Question: This looked simple enough when I set it up, but I can't explain why this gap is present between the status bar and the navigation bar. Also, the contained view looks like it may be properly aligned, and it's just the nav bar that is shifted down. The gap looks like the size of the status bar, so I expect that has something to do with it, but I don't know what.

Here is the code for setting up the navigation controller:
'''
- (void)viewDidLoad
{
[super viewDidLoad];
advancedVC = [[AdvancedSearchFormVC alloc] initWithNibName:@"AdvancedSearchForm" bundle:nil];
UINavigationController *nav = [[UINavigationController alloc] initWithRootViewController:advancedVC];
nav.navigationBar.tintColor = [UIColor defaultNavBarTint];
nav.navigationBar.topItem.title = NSLocalizedString(@"SearchTitle", nil);
UIBarButtonItem *searchButton = [[UIBarButtonItem alloc] initWithTitle:NSLocalizedString(@"SearchButton", nil) style:UIBarButtonItemStylePlain target:self action:@selector(refreshPropertyList:)];
nav.navigationBar.topItem.rightBarButtonItem = searchButton;
self.view = nav.view;
}
'''
The rootViewController uses a view from a xib file, where I have simulated the status bar, the navigation bar, and the tab bar.
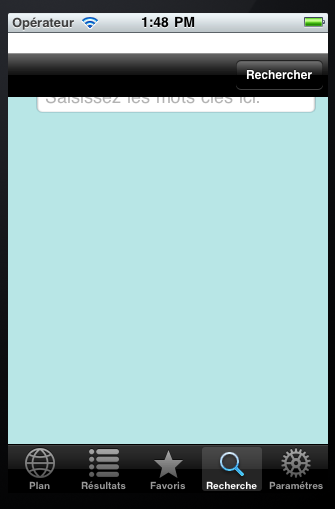
Answer: The problem was resolved by fixing the way the navigation controller was inserted. Instead of inserting it into a view that had been put onto the tabbar controller, the navigaiton controller should have been put directly onto the navigation controller.
'''
advancedSearchFormVC = [[AdvancedSearchFormVC alloc] initWithNibName:@"AdvancedSearchForm" bundle:nil];
UINavigationController *searchNavController = [[UINavigationController alloc] initWithRootViewController:advancedSearchFormVC];
'''
This is just one controller that is on the tabbar controller, replacing the advancedSearchFormVC at the same time. Then this nav controller was added to the array of controllers that got put onto the tabbar controller.
Sorry for any trouble, but this was one of those problems I can look directly at and not see it. I should have seen this earlier, because I had another nav controller already on the tabbar controller, and it was set up the same way.
Thanks for your assistance.